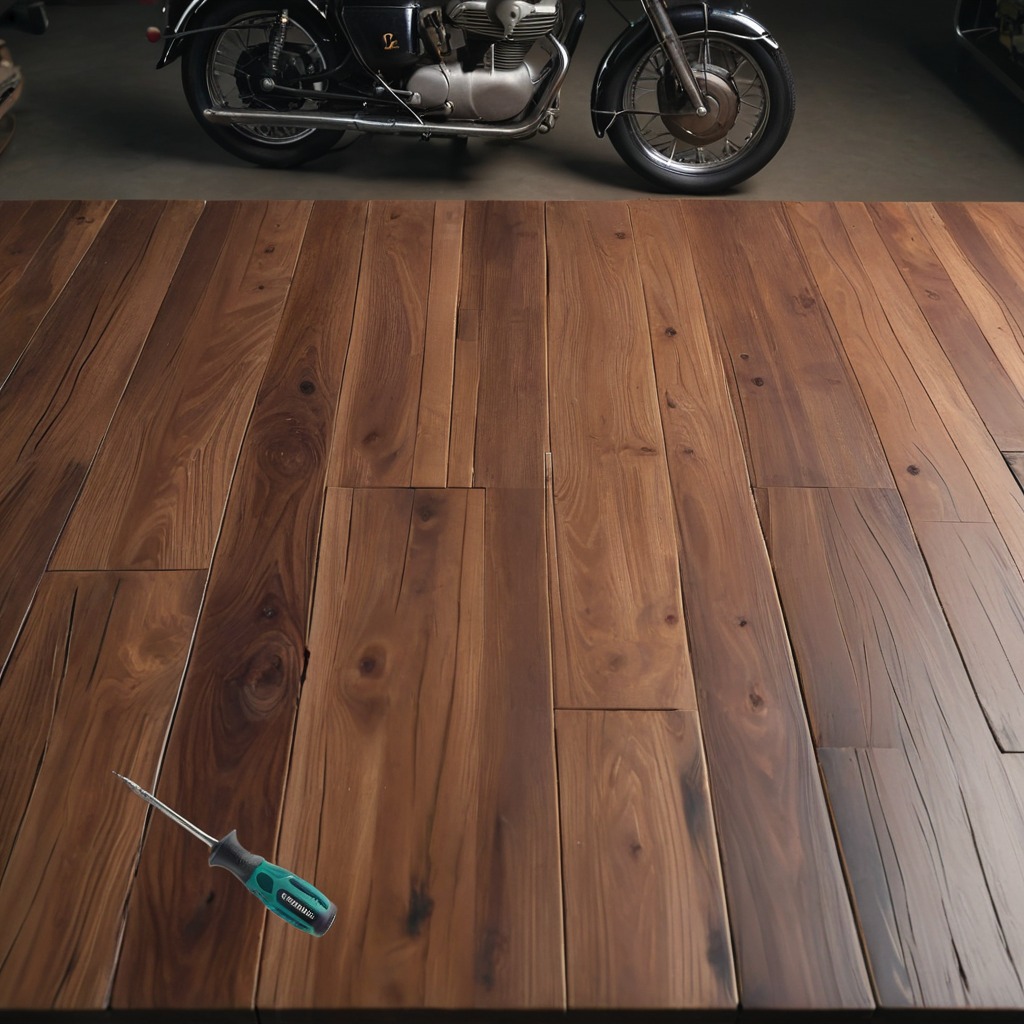
A screwdriver is lying on the table.